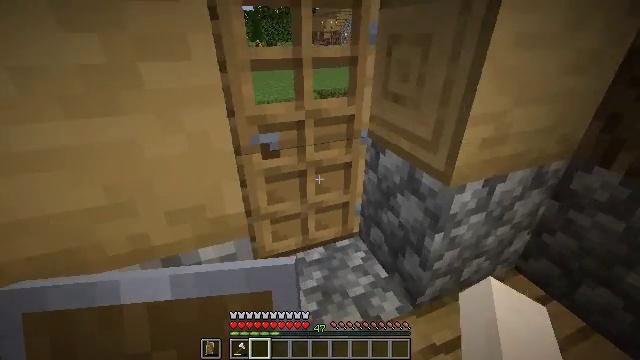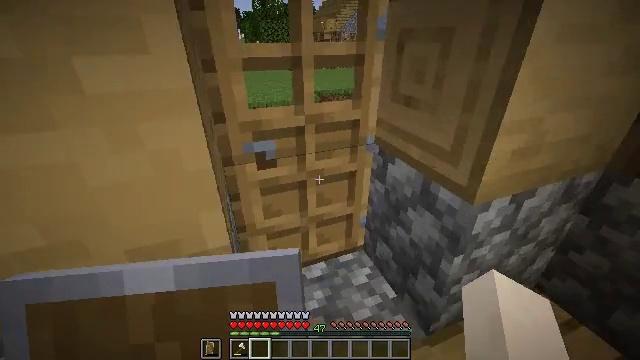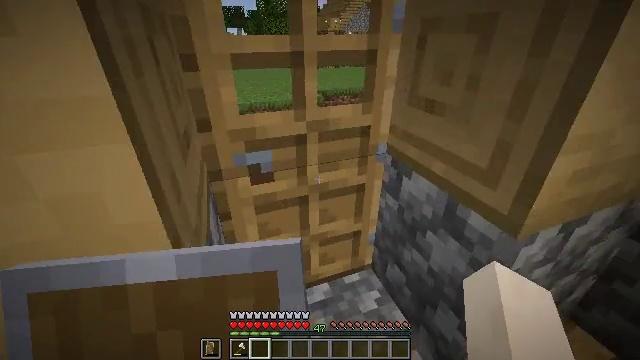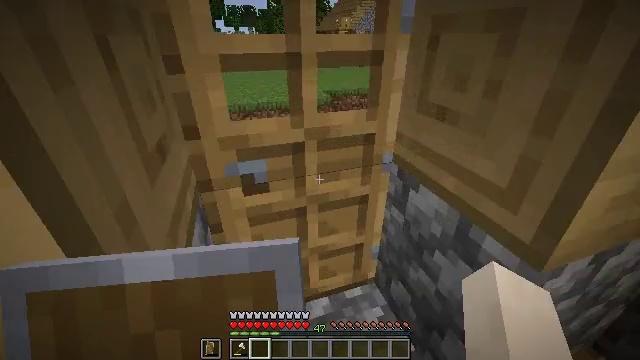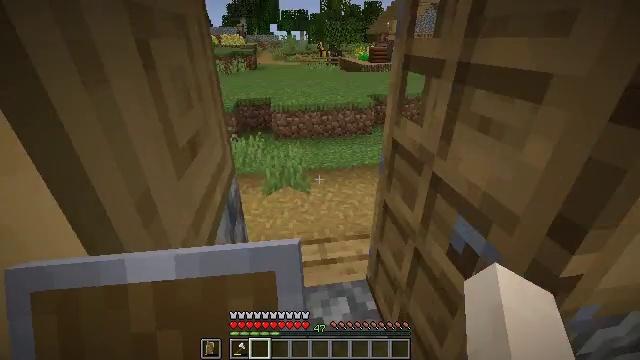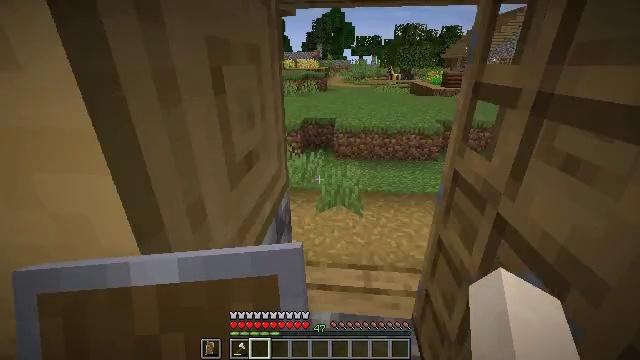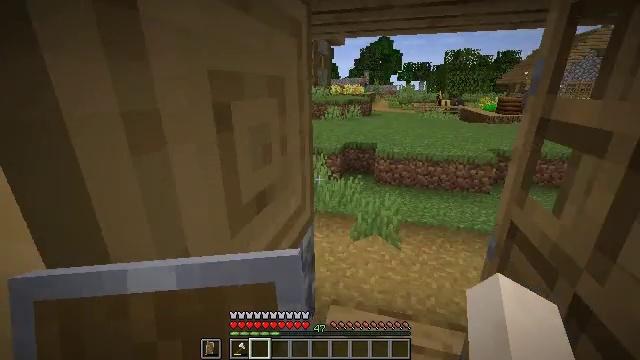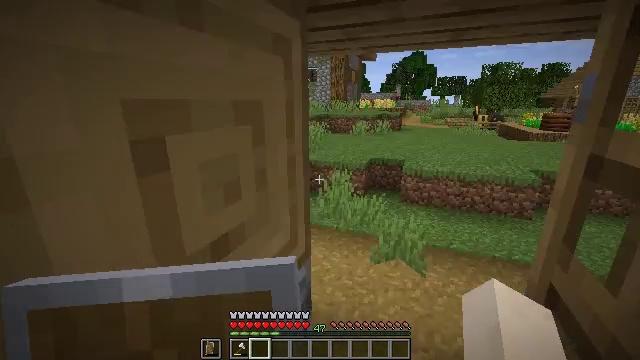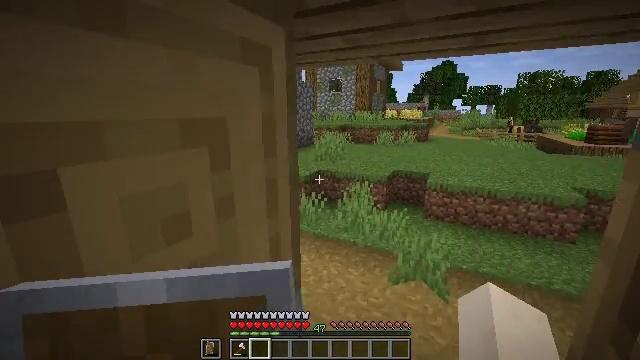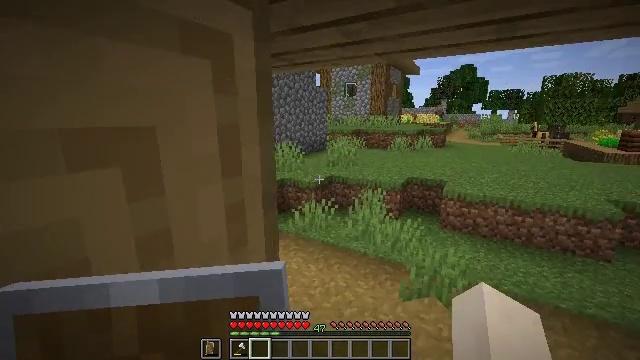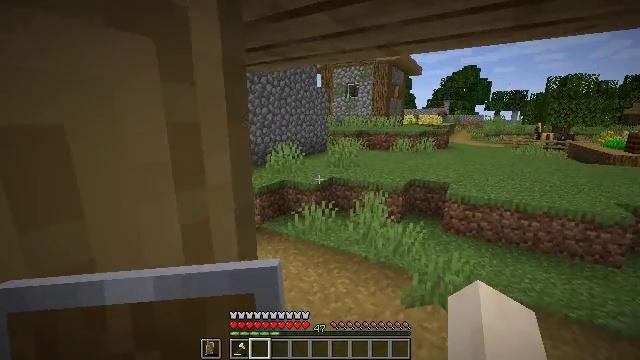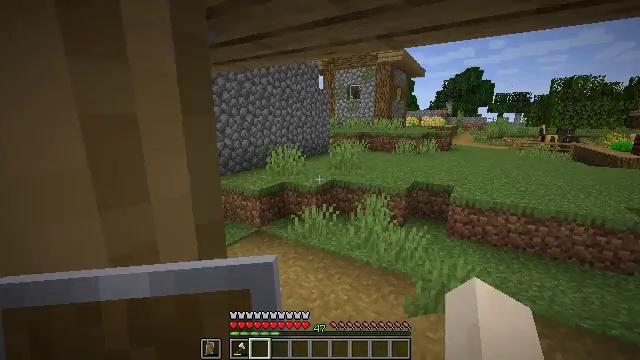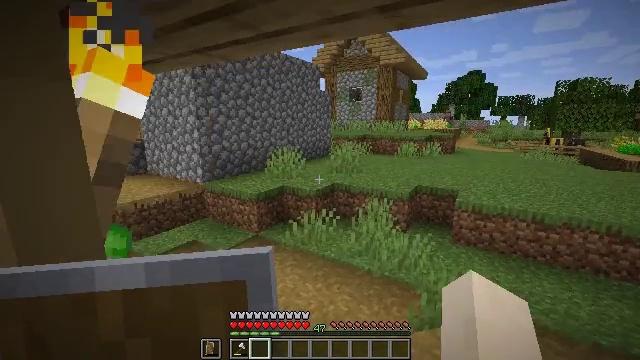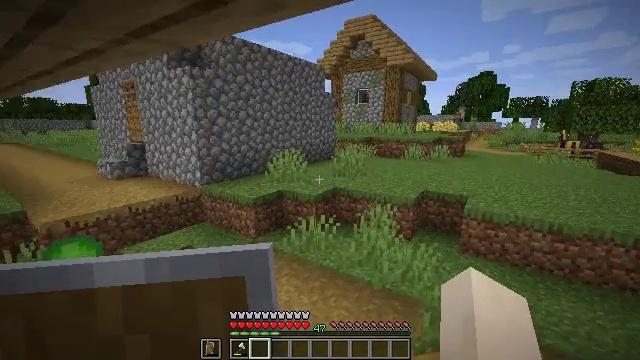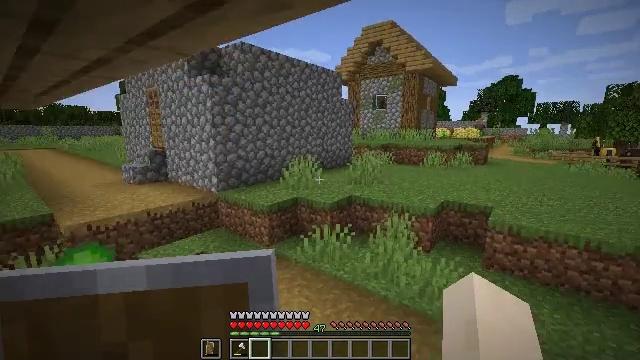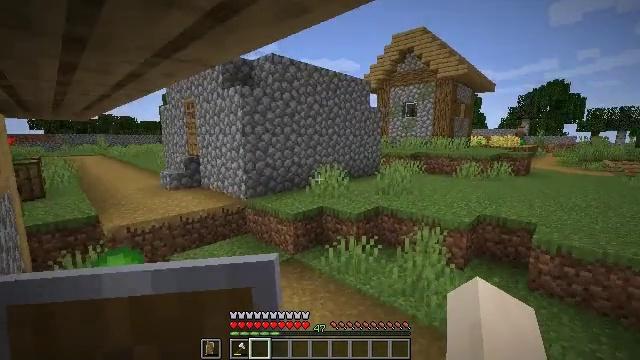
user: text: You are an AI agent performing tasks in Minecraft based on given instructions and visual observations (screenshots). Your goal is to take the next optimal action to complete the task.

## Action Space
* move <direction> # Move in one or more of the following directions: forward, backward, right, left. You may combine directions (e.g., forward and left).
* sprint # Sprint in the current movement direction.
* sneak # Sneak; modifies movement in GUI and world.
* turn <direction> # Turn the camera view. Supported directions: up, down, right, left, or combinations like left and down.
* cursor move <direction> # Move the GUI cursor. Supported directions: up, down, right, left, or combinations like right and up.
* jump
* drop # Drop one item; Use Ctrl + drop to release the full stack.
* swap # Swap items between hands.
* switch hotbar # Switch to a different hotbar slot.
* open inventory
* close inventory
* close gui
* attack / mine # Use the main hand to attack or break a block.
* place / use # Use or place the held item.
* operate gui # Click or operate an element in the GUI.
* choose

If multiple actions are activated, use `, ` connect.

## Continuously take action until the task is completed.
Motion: motion action
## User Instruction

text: Mine the pumpkin from the ground.
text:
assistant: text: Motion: move forward
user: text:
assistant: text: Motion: move forward
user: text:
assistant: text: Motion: move forward, turn left
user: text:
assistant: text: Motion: move forward, turn left
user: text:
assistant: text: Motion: move forward, turn left and up
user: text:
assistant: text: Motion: move forward and move right, turn left and up
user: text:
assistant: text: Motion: move forward and move right, turn left and up
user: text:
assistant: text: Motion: move forward and move right, turn left and up
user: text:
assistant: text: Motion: move forward, turn left
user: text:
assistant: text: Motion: move forward
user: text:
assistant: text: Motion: move forward
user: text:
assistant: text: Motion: move forward
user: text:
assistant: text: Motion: move forward, turn left
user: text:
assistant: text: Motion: move forward, turn left and up
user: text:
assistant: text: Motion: move forward, turn left and up
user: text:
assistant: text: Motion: move forward, turn left
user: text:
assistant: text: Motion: move forward, turn left and up
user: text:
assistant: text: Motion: move forward, turn left and up
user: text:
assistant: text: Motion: move forward, turn left and up
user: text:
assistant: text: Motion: move forward, turn left
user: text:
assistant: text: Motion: move forward
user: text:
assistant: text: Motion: move forward
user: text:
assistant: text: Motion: move forward
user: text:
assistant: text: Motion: move forward
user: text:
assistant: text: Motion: move forward
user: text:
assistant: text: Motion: move forward
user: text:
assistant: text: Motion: move forward
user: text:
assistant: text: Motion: move forward
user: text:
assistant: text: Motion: move forward, turn left
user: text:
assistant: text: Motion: move forward, turn left and up